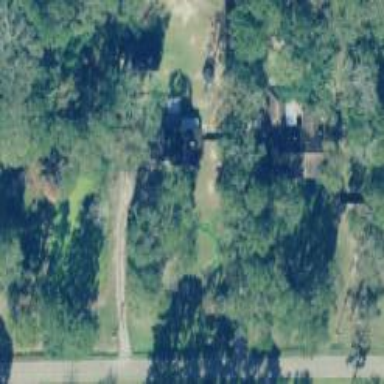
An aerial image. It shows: Driveway.